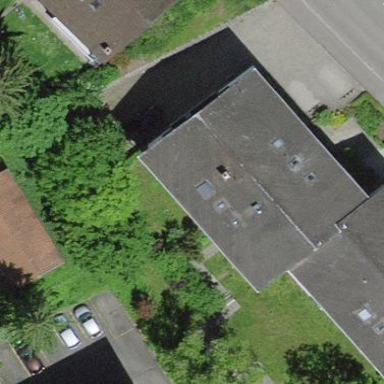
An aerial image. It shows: Building.